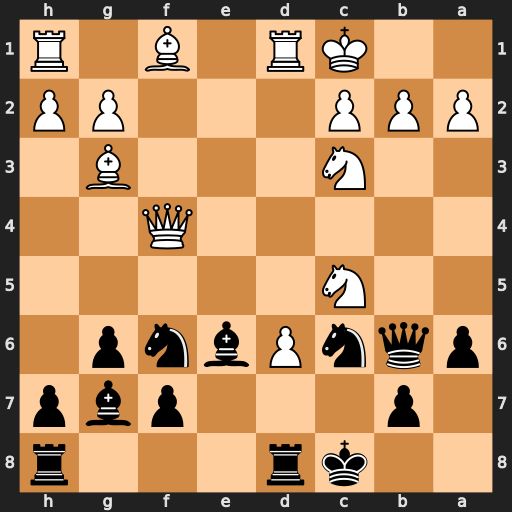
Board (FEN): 2kr3r/1p3pbp/pqnPbnp1/2N5/5Q2/2N3B1/PPP3PP/2KR1B1R
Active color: b
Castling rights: -
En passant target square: -
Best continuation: Qxc5 d7+ Rxd7 Rxd7 Kxd7